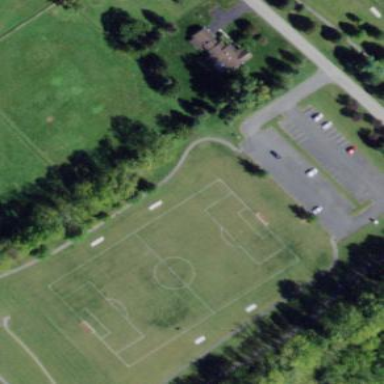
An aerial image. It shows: Soccer pitch designated for leisure and sports activities.